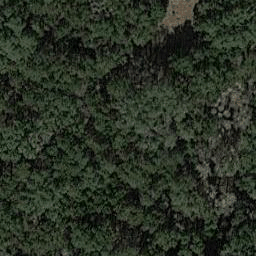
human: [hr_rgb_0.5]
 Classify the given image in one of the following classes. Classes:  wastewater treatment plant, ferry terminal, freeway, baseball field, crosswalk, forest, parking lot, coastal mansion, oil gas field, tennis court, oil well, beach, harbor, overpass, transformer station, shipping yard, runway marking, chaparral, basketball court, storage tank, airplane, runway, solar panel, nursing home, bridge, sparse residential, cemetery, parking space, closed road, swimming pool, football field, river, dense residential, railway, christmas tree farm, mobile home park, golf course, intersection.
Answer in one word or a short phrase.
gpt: forest